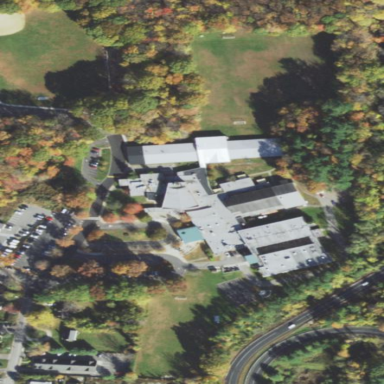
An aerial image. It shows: School.